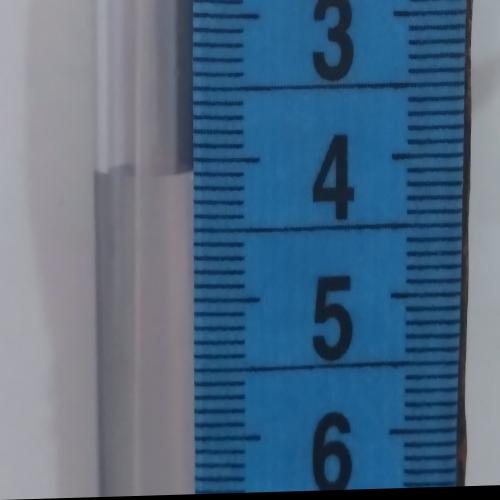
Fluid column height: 4.1 cm